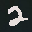
Label: 2